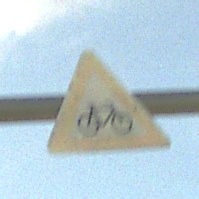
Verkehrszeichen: RadverkehrLinks
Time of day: Midday
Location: Outdoor (RoadRail)
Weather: PartlyCloudy
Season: NotSpecified
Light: Natural